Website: bh-photo
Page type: address-validator
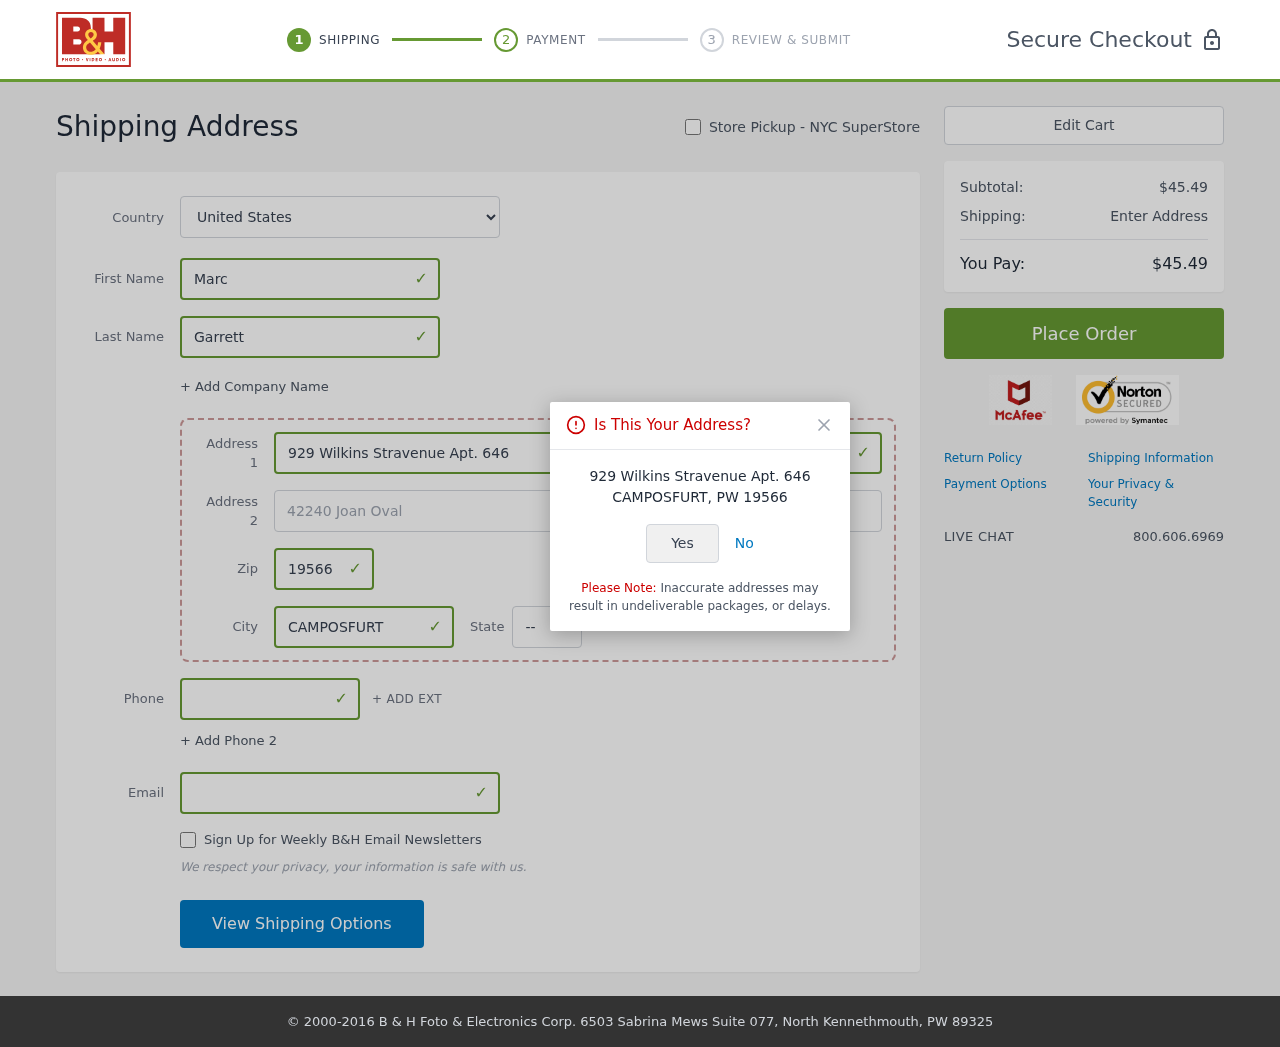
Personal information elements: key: PII_CITY
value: Camposfurt
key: PII_COUNTRY
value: United States
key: PII_EMAIL
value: marcgarrett@hotmail.com
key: PII_FIRSTNAME
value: Marc
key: PII_LASTNAME
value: Garrett
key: PII_PHONE
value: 8213140122
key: PII_POSTCODE
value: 19566
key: PII_STATE_ABBR
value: PW
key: PII_STREET
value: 929 Wilkins Stravenue Apt. 646
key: PII_STREET2
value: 42240 Joan Oval
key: PII_CITY_CONFIRM
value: CAMPOSFURT
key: PII_STATE
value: PW
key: PII_POSTCODE_FULL
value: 19566
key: PII_POSTCODE_NUMERIC
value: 19566
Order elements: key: ORDER_SUBTOTAL
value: $45.49
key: ORDER_TOTAL
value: $45.49